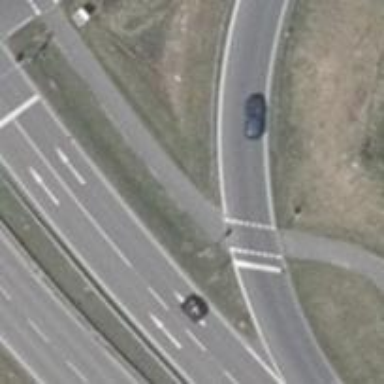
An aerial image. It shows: Crossing with traffic signals.